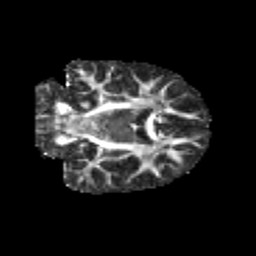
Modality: FA
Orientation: coronal
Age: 10
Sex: female
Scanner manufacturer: siemens
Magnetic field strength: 3 T
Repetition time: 3.8 s
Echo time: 0.07 s